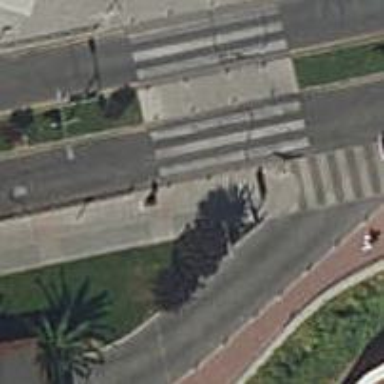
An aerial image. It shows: Uncontrolled road crossing.